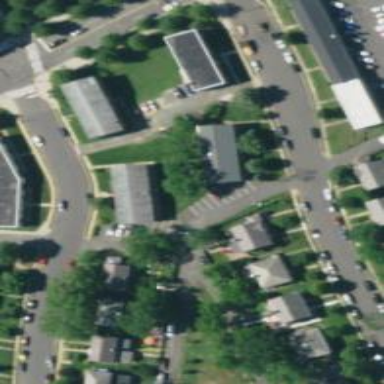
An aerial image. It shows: Alley classified as service road.